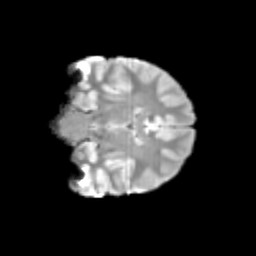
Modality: T2w
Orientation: coronal
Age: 11
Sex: male
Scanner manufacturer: siemens
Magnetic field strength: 3 T
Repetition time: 3.8 s
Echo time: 0.07 s